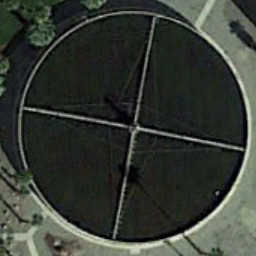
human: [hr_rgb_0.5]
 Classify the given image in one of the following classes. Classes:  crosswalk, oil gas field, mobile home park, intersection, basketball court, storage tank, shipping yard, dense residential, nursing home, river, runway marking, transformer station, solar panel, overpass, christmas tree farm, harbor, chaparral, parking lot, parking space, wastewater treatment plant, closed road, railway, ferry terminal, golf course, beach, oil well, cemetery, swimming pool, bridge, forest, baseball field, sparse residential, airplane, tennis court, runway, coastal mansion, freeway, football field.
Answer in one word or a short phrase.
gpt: wastewater treatment plant